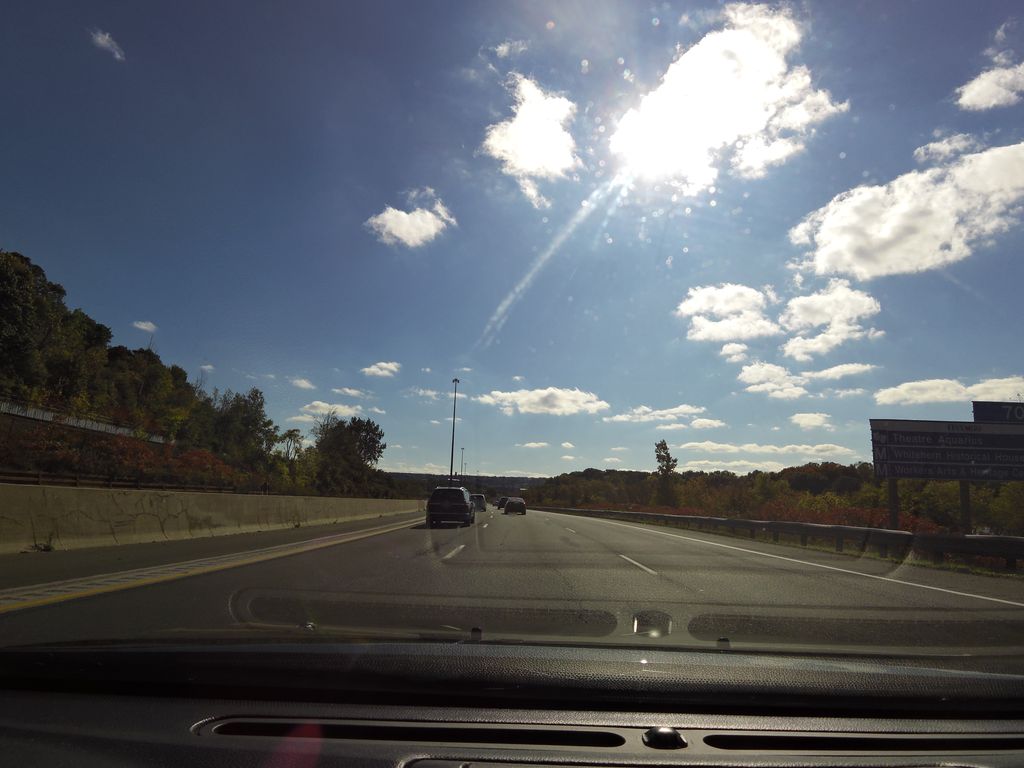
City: hamilton